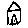
Label: house